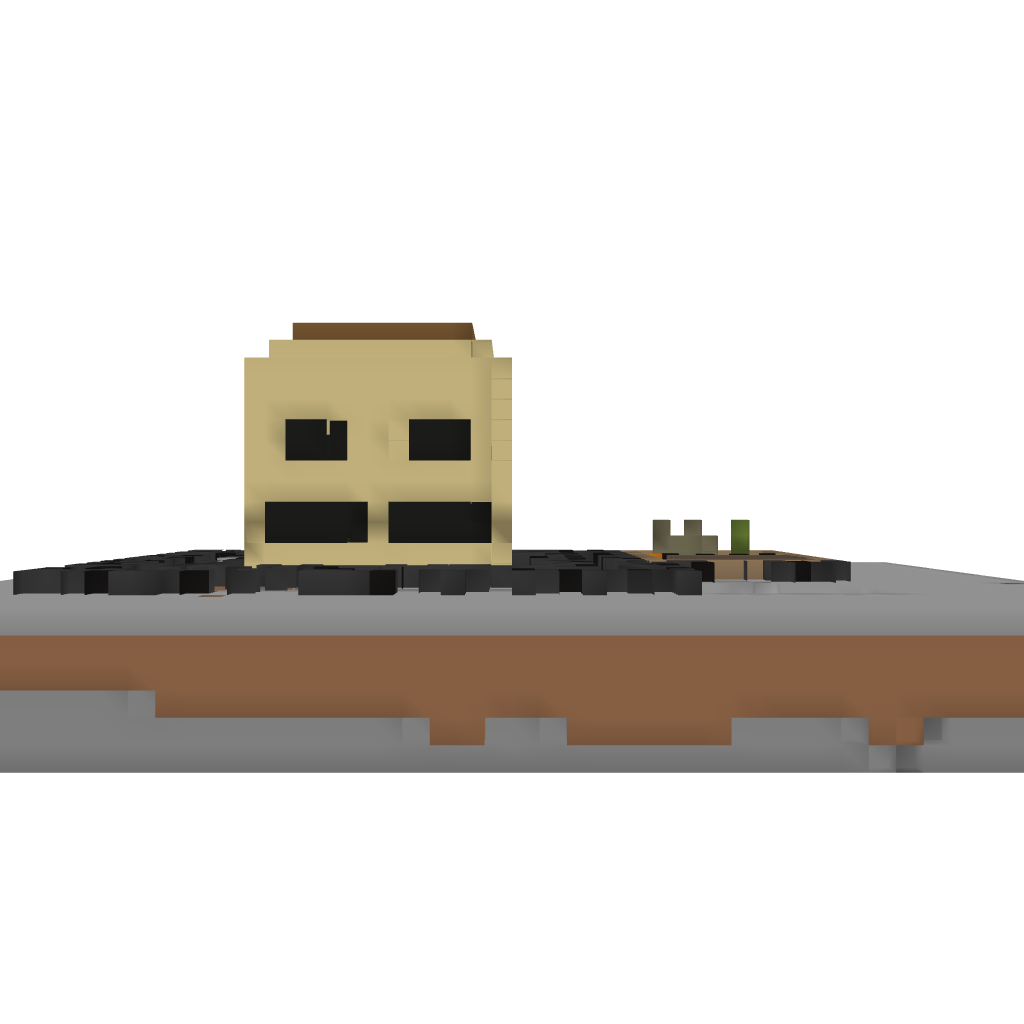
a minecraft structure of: Small House